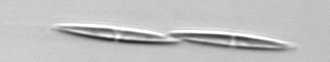
Label: Pseudo-nitzschia